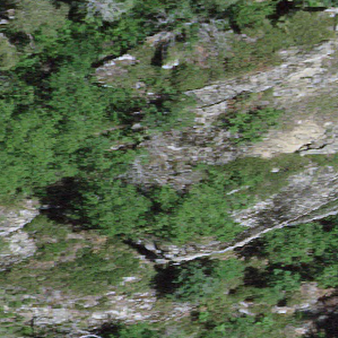
Label: other